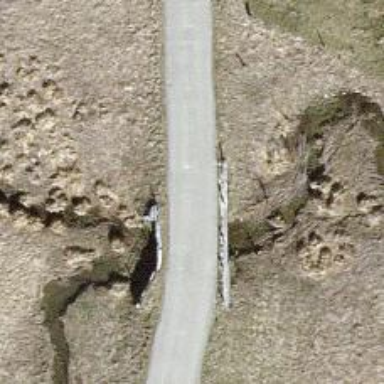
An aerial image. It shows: Unclassified road with asphalt surface is on bridge.